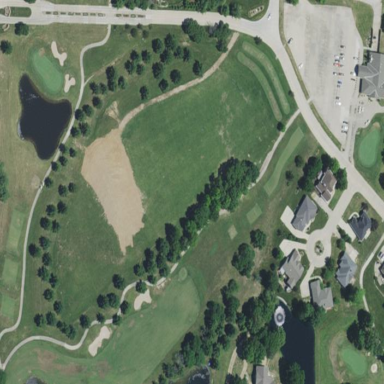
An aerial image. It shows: Driving range for golf on grass.